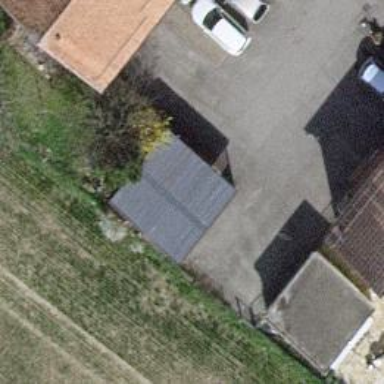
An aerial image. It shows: Garage.